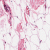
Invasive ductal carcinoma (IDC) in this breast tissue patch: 0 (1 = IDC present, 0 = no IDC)